Field crop: tomato
Growth stage: 1
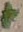
Species: solanum